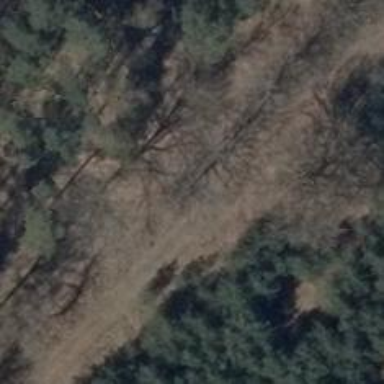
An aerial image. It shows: Abandoned railway.